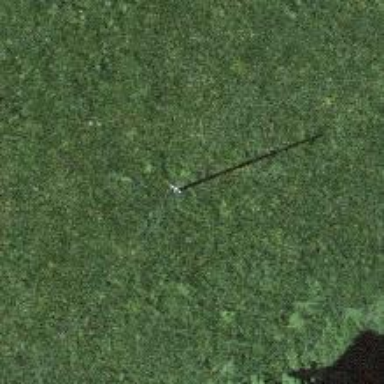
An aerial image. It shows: Power pole.